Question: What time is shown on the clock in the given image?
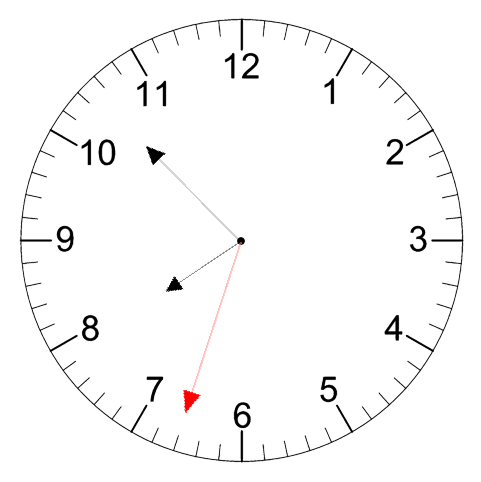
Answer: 07:52:33